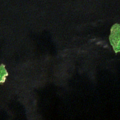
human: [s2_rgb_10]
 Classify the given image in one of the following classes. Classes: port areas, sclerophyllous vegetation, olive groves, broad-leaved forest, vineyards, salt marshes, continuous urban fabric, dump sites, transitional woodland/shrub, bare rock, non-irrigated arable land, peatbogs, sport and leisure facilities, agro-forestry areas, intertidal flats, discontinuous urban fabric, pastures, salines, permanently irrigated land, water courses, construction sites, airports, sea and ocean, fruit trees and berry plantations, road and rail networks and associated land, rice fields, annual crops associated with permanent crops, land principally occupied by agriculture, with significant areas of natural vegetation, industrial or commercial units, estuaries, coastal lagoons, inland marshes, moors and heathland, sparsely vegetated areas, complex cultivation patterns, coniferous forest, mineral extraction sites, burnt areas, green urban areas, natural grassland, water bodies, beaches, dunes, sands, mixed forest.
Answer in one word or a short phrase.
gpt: coniferous forest, water bodies